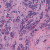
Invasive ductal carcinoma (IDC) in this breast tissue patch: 1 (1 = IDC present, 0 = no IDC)